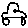
Label: car